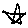
Label: star